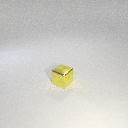
small yellow metal cube